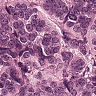
Metastatic tissue present: yes